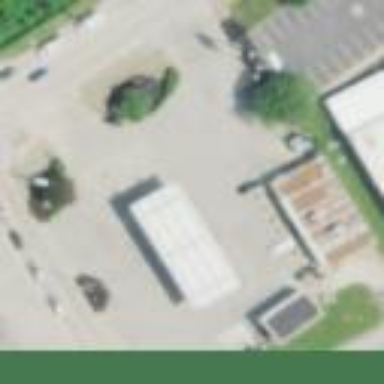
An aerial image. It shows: Fuel station.